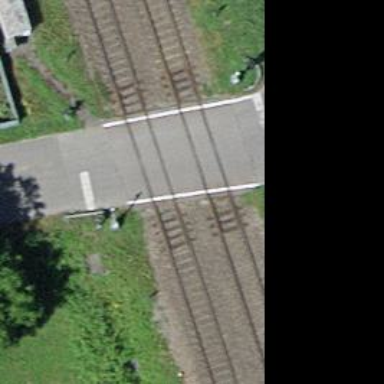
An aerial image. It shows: Level crossing along the railway.